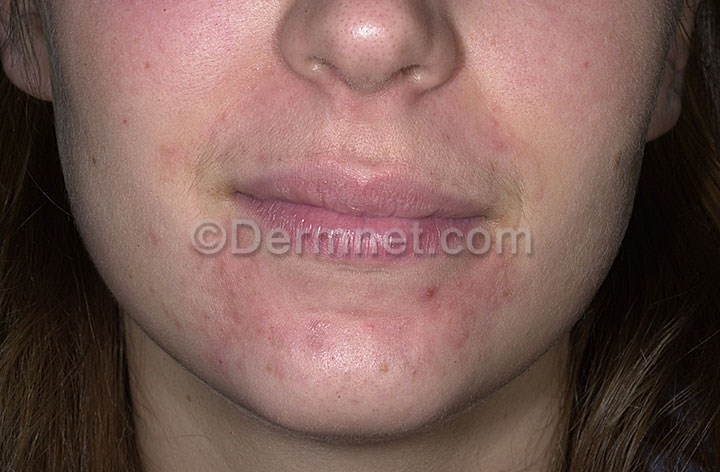
Disease: Acne and Rosacea Photos